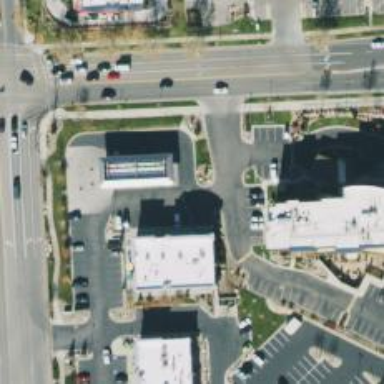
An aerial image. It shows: Convenience shop.